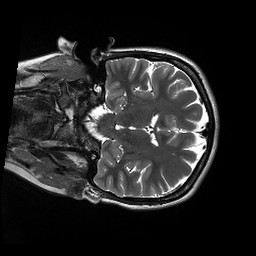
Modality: T2w
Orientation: coronal
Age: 22
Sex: female